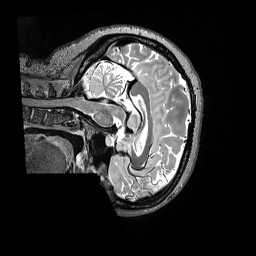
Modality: T2w
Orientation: sagittal
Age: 47
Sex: female
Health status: ill
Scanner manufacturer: siemens
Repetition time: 3.2 s